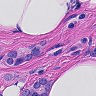
Metastatic tissue present: yes